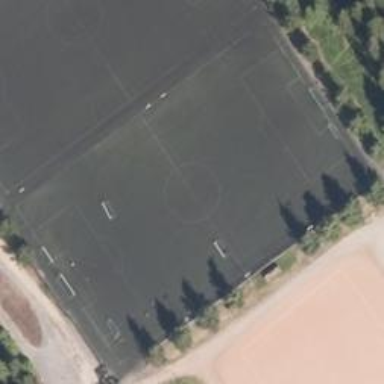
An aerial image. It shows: Soccer pitch with artificial turf designed for leisure and sports activities.